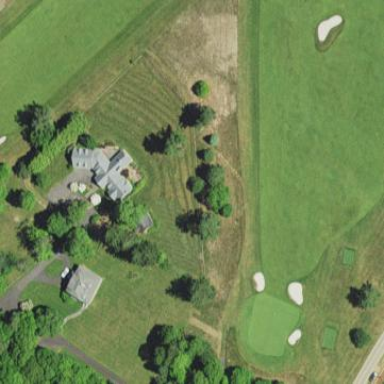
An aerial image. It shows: Rough area in golf course.